Question: I want to achieve an affect similar to a round html form with a transparent background similar to the image below (not the mouseover text, just the rectangle in the background, and have it have an opacity).
I do not know how to do this and I've toyed around with 'CGRect' but I can't even get them to come up. I'm using the tab navigation based template for the iPad.
Could you please point me to some resources that could get me started with 'CGRect'?

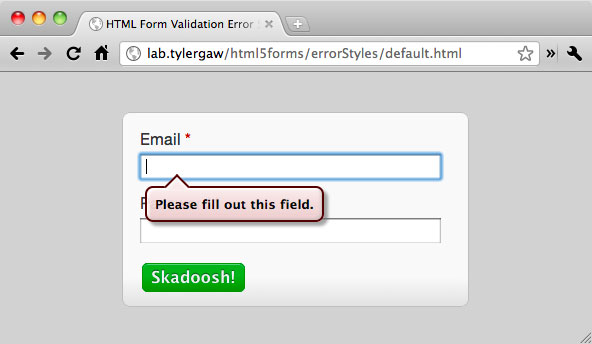
Answer: I'm going to make the assumption you're after the grey background rectangle behind the two form fields. Not the blue border around the email field. I'm assuming you want to achieve something similar to this:

You need to create custom UIView subclass that either contains or sits directly behind your form fields and buttons. Depending on the complexity of your gradient and corner radius you can achieve a similar effect one of two ways.
### 1. Using CALayer's cornerRadius and borderColor and borderWidth
A simple implementation of this view could be:
'''
#import "RoundedView.h"
#import <QuartzCore/QuartzCore.h>
@implementation RoundedView
- (id)initWithFrame:(CGRect)frame
{
if ((self = [super initWithFrame:frame])) {
self.backgroundColor = [UIColor grayColor];
self.layer.borderColor = [[UIColor lightGrayColor] CGColor];
self.layer.cornerRadius = 10;
}
return self;
}
@end
'''
### 2. Overriding drawRect: to draw rounded corners
You'll be using 'UIBezierPath' to draw a rect with rounded corners, fill it and stroke it.
'''
@implementation DrawnBackgroundView
- (id)initWithFrame:(CGRect)frame
{
if ((self = [super initWithFrame:frame])) {
self.backgroundColor = [UIColor clearColor];
}
return self;
}
- (void)drawRect:(CGRect)rect
{
CGFloat lineWidth = 2;
CGFloat selfWidth = self.bounds.size.width - (lineWidth * 2);
CGFloat selfHeight = self.bounds.size.height - (lineWidth * 2);
UIColor* lightGray = [UIColor colorWithRed: 0.84 green: 0.84 blue: 0.84 alpha: 1];
UIBezierPath* roundedRectanglePath = [UIBezierPath bezierPathWithRoundedRect: CGRectMake(lineWidth, lineWidth, selfWidth, selfHeight) cornerRadius: 10];
[lightGray setFill];
[roundedRectanglePath fill];
[lightGray setStroke];
roundedRectanglePath.lineWidth = lineWidth;
[roundedRectanglePath stroke];
}
@end
'''
The screen shot above is taken from a quick demo project that is <URL>.